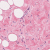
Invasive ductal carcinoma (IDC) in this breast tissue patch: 0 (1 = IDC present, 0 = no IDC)